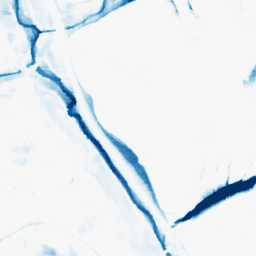
Category: morphological
Decomposition family: morphological_square
Decomposition parameters: operation: closing
size: 20
Upsampling method: sinc_blackman
Upsampling parameters: scale: 2
kernel_size: 4
Upsampling scale: 2